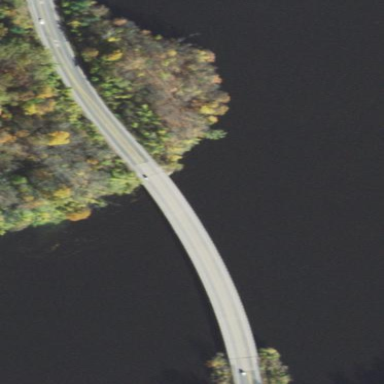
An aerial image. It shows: Man-made bridge.